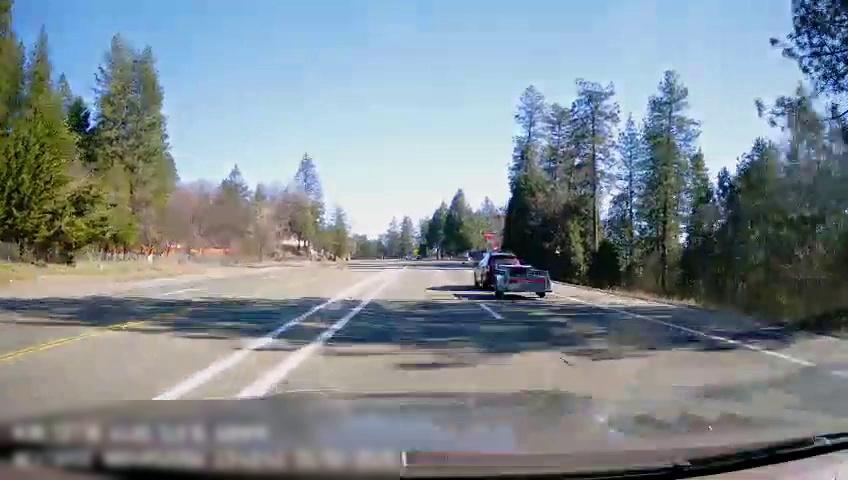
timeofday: Day
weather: Sunny
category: Drivable Space
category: Vehicles | SUV
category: Vehicles | Other LV
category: Lanes | Opposite Lane
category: Lanes | Opposite Lane
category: Lanes | Current Lane
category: Lanes | Alternate Lane
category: Lanes | Opposite Lane
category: Lanes | Opposite Lane
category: Lanes | Current Lane
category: Lanes | Alternate Lane